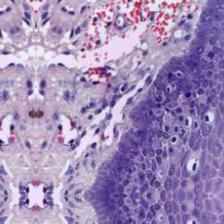
Diagnosis: Normal